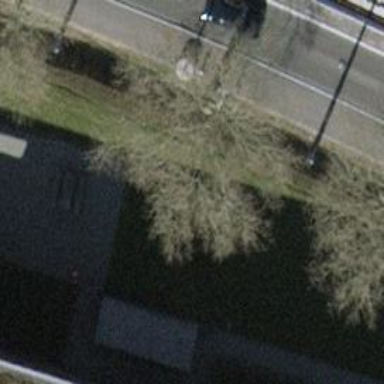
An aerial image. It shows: Tree-lined avenue.